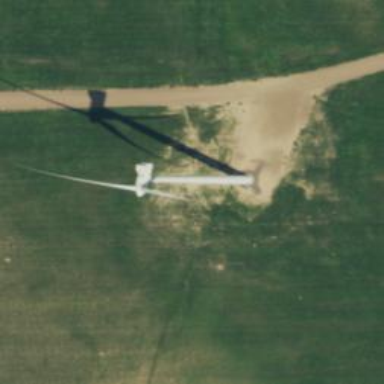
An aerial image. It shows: Wind generator using wind turbines of horizontal axis.